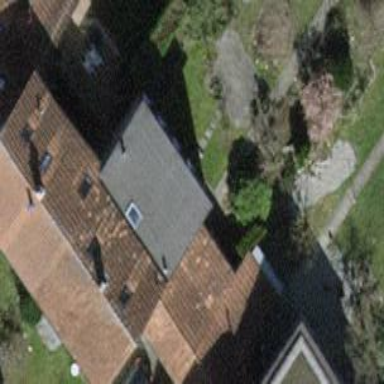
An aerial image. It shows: Garage.